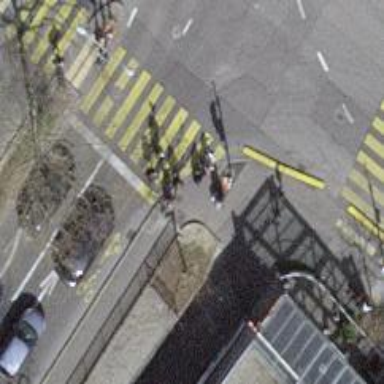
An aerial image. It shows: Asphalt sidewalk along the footway.